Interaction volume radius: 10 \u00c5
Interaction volume height: 25 \u00c5
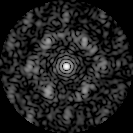
Disorder parameter: 0.6595